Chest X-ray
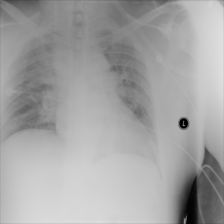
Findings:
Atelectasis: negative
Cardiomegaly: negative
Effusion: negative
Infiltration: negative
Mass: negative
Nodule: negative
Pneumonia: negative
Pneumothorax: negative
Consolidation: negative
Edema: negative
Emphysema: negative
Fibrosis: negative
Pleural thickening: negative
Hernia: negative